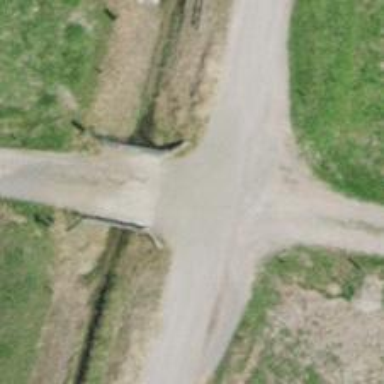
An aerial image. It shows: Residential road with bridge and no sidewalk.